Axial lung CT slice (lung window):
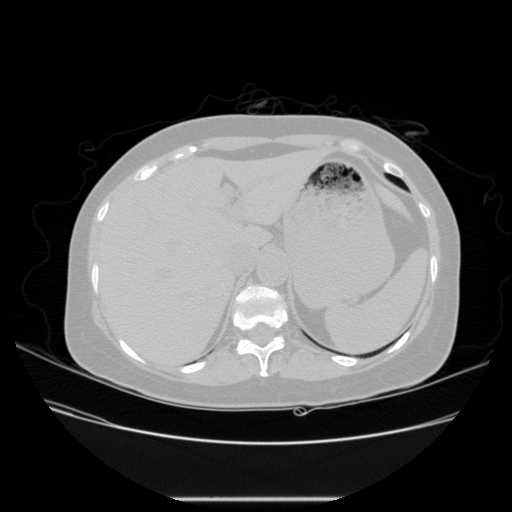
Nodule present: no